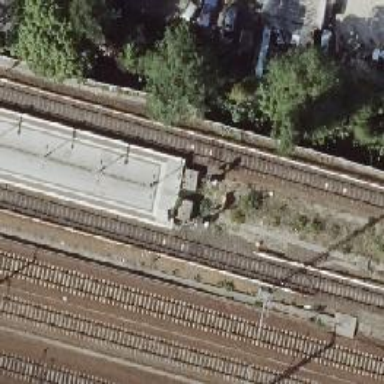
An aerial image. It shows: Railway signal.